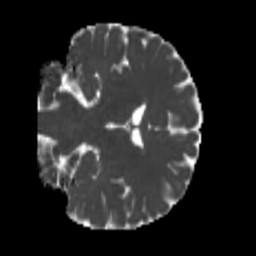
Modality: MD
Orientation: coronal
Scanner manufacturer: siemens
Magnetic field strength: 3 T
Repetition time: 4 s
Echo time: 0.0594 s